Field crop: maize
Growth stage: 1
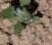
Species: chenopodium